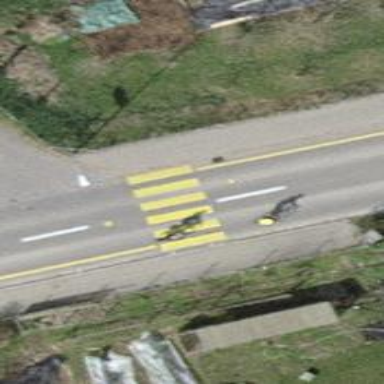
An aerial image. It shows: Marked footway crossing with table traffic calming feature.